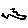
Label: zigzag